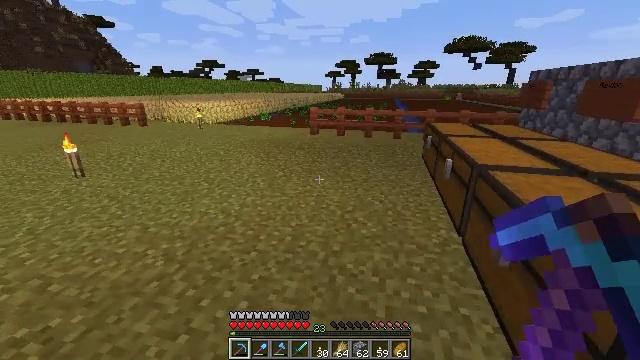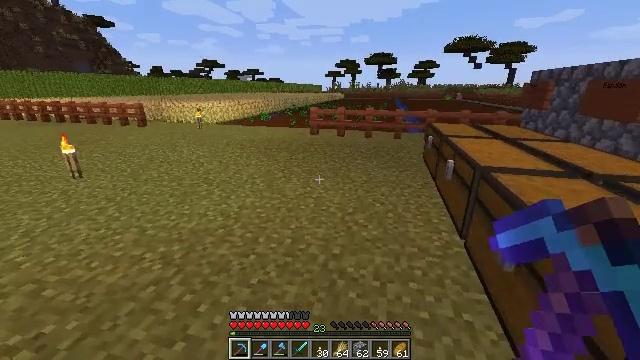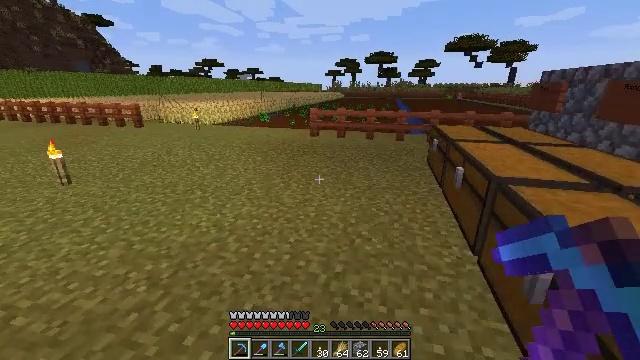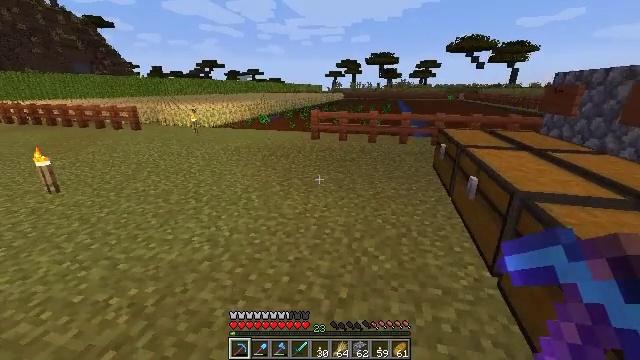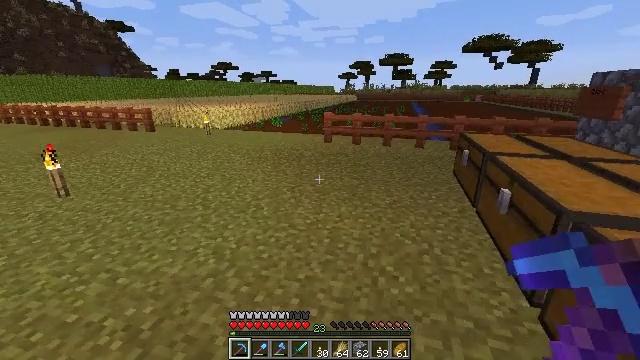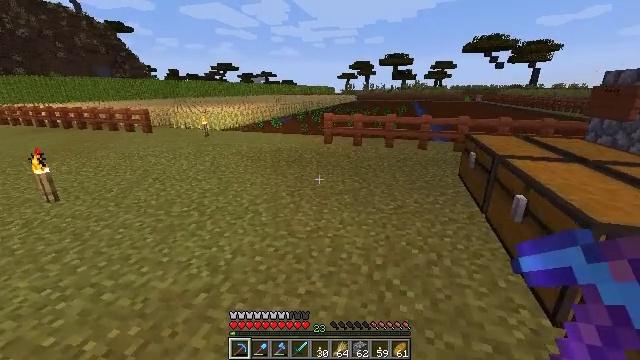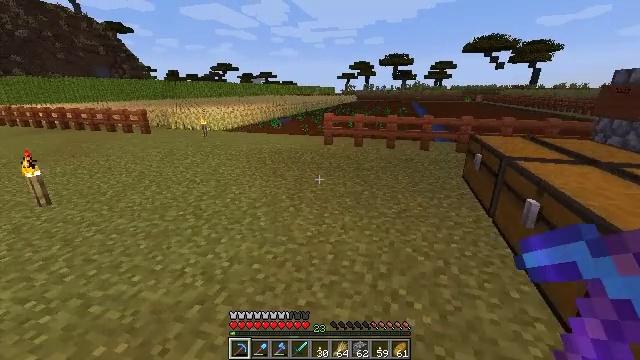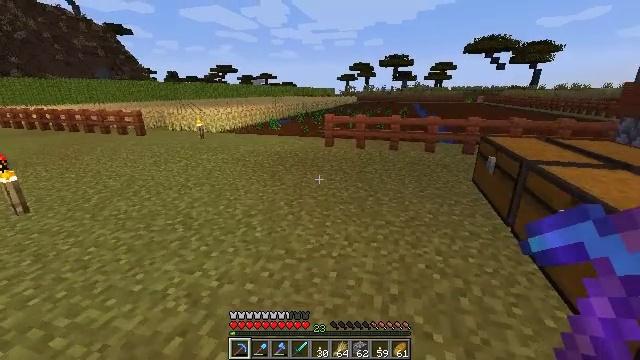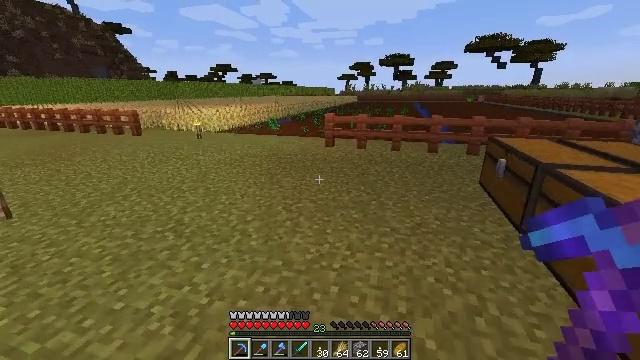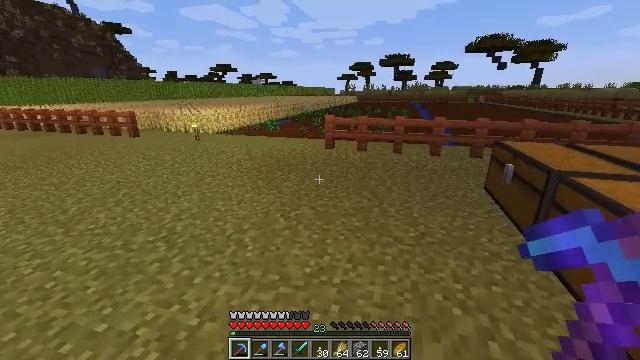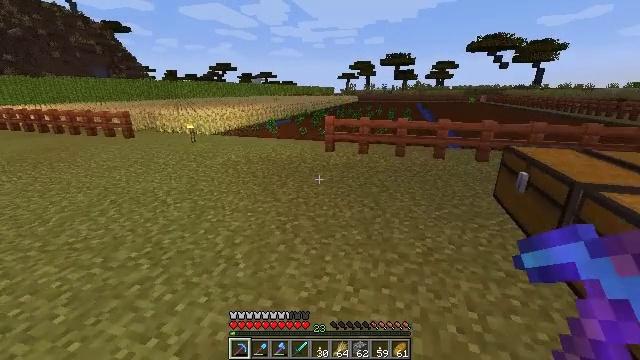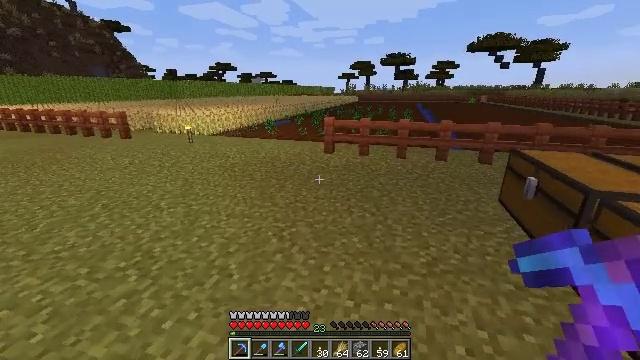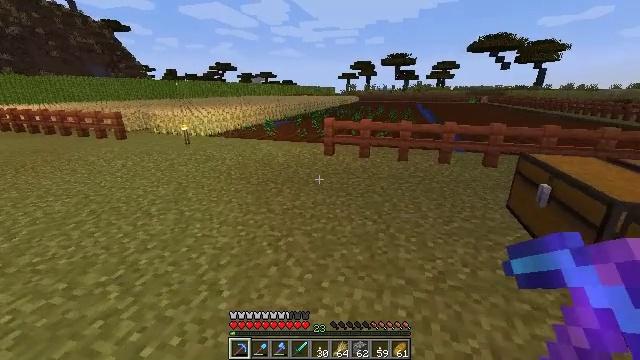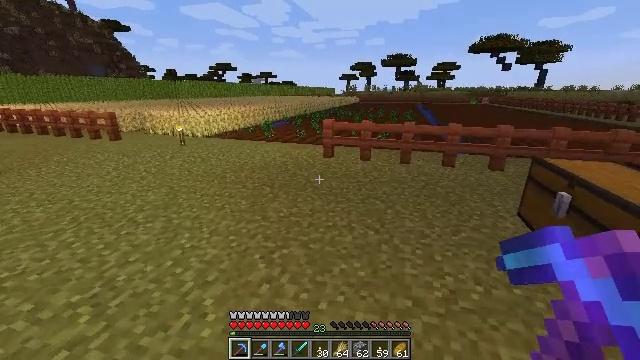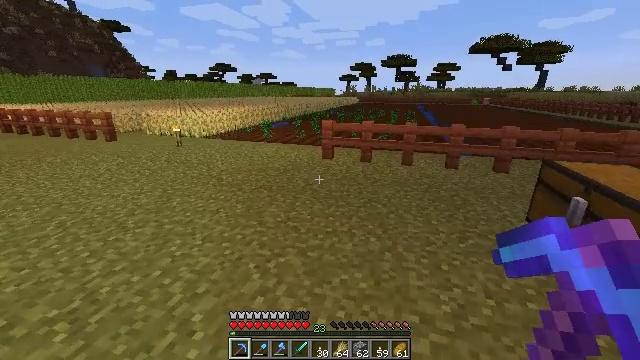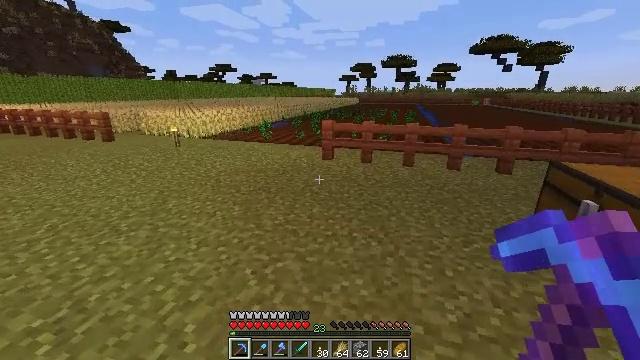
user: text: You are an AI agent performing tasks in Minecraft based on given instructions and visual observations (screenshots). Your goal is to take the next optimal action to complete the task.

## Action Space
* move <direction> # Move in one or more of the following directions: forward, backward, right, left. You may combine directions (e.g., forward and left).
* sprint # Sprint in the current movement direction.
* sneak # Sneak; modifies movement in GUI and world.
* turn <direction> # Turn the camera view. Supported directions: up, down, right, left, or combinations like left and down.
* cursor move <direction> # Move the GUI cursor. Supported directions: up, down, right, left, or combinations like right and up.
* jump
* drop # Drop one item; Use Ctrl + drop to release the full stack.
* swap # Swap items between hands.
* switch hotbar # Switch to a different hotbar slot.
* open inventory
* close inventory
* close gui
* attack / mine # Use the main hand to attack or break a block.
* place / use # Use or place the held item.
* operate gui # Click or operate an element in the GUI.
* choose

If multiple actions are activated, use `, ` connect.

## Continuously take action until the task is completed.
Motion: motion action
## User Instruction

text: Remove a lantern from the inventory.
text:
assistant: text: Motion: move forward
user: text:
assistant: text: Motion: move forward
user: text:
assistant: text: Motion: move forward
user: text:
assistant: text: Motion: move forward, turn left
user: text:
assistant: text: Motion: move forward
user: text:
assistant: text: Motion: move forward
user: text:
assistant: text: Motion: move forward
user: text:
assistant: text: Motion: move forward
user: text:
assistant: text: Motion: move forward
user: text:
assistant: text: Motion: move forward
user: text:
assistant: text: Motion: move forward
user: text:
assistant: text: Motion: move forward
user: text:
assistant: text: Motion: move forward
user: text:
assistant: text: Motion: move forward
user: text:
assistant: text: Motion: move forward
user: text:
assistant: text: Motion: move forward
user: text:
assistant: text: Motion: move forward
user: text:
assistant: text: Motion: move forward
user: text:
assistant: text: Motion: move forward and move left
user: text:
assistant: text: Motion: move forward and move left, turn right
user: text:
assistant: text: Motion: move forward and move left, turn right
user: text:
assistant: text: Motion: move forward and move left, turn right
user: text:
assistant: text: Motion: move forward and move left
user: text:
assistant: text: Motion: move forward and move left
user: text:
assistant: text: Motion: move forward and move left
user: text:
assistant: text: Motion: move forward and move left
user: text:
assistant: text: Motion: move forward and move left
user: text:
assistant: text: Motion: move forward and move left
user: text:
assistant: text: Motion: move forward
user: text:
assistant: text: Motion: move forward